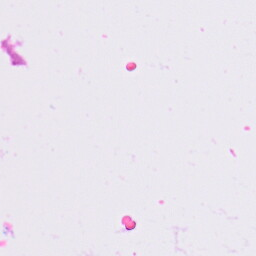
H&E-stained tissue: Lung